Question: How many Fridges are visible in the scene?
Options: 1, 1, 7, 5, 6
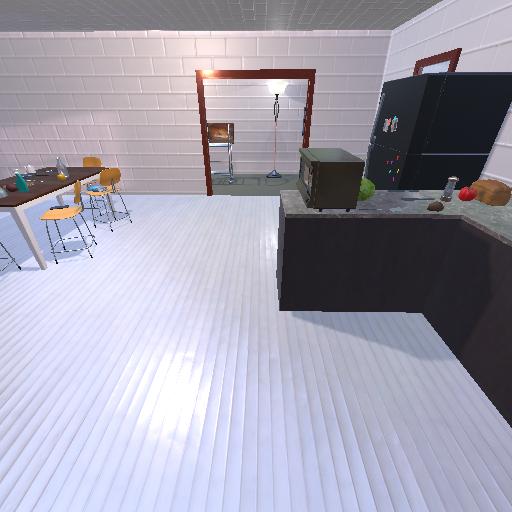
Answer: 1